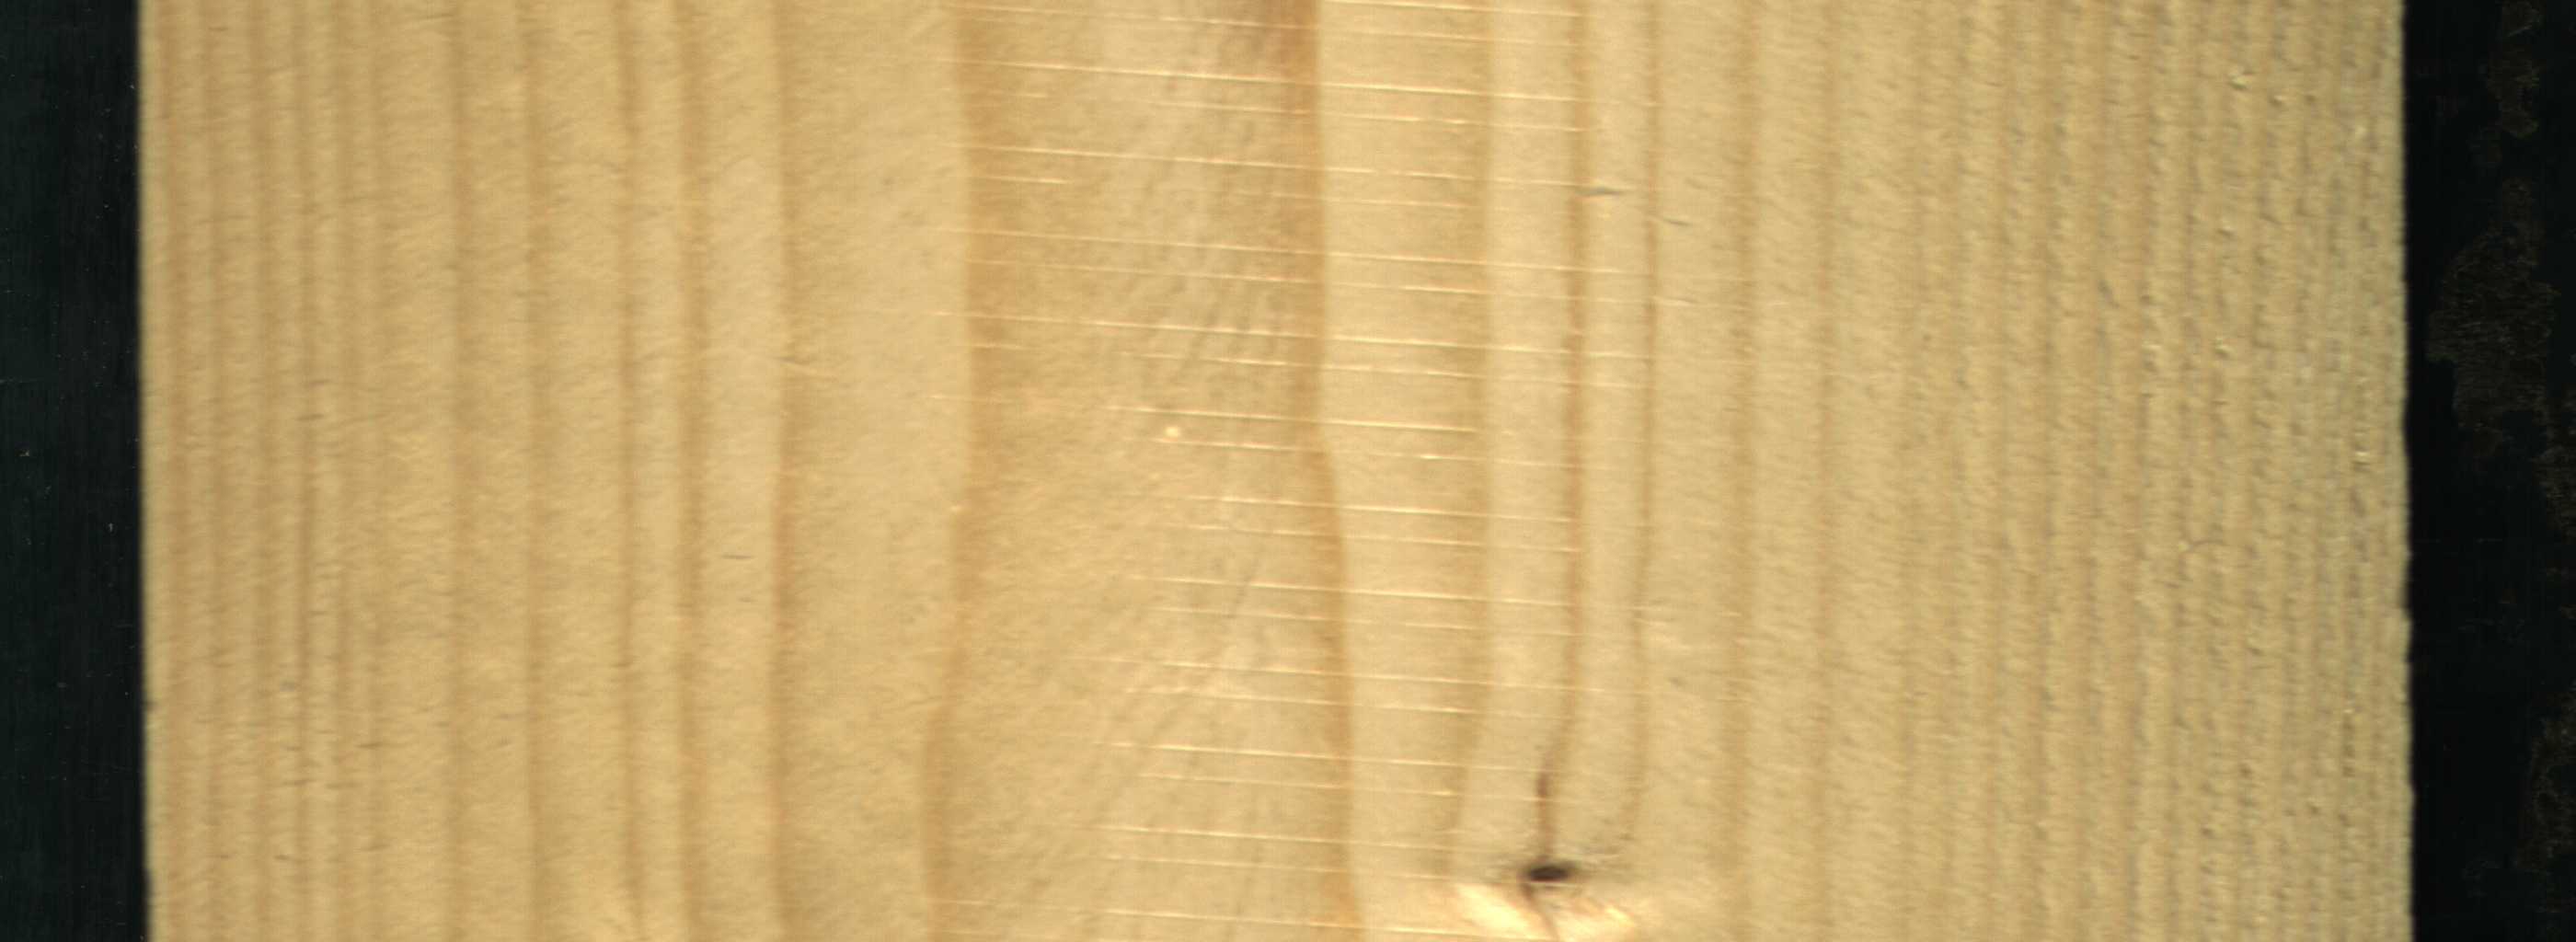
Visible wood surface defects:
Dead_Knot